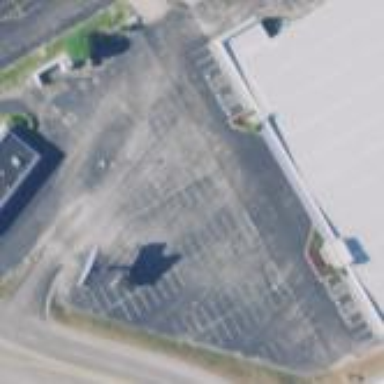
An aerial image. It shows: Parking area.